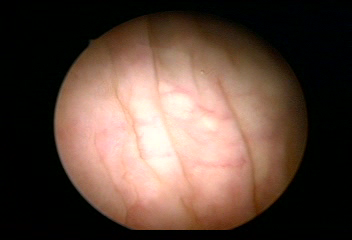
Modality: WLC
Class: Normal mucosa
Bladder cancer association: No